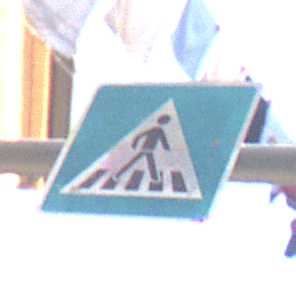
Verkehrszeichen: FussgaengerueberwegLinks
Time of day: Midday
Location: Outdoor (Urban)
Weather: Clear
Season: NotSpecified
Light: Natural